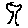
Label: tree